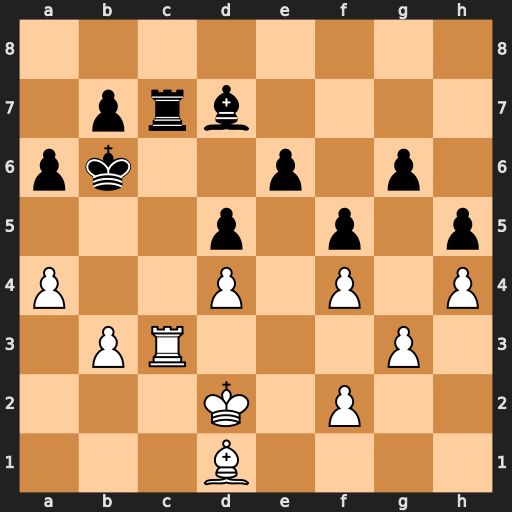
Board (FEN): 8/1prb4/pk2p1p1/3p1p1p/P2P1P1P/1PR3P1/3K1P2/3B4
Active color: w
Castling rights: -
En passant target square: -
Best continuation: a5+ Kxa5 Rxc7